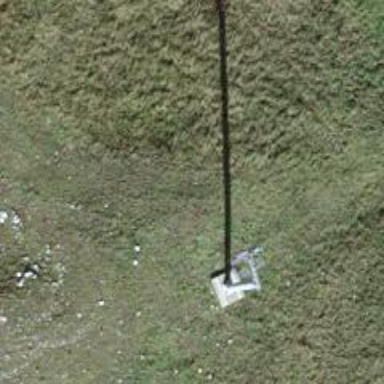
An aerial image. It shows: Pylon for aerialway.